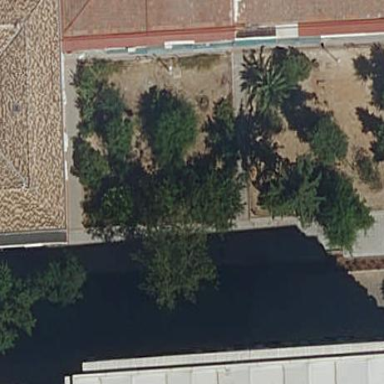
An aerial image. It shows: Garden enclosed by chain-link fence.